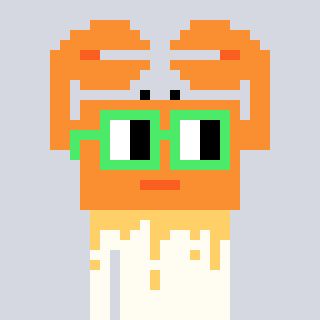
a pixel art character with square light green glasses, a crab-shaped head and a grayscale-colored body on a cool background